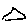
Label: triangle